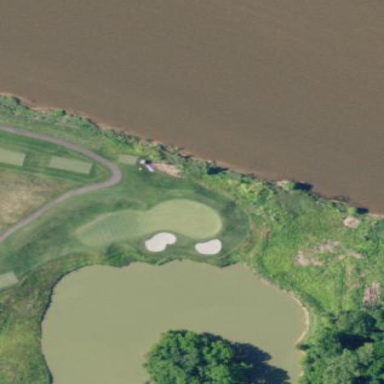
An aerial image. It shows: Golf rough area.